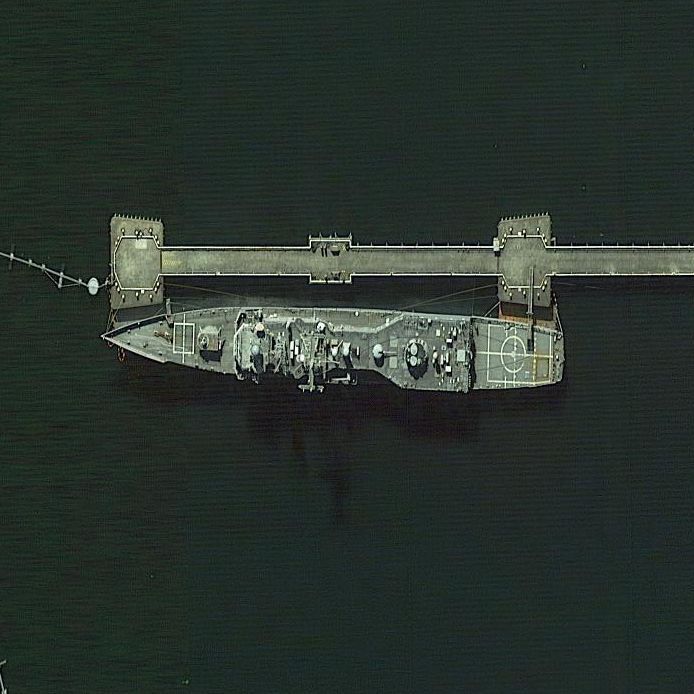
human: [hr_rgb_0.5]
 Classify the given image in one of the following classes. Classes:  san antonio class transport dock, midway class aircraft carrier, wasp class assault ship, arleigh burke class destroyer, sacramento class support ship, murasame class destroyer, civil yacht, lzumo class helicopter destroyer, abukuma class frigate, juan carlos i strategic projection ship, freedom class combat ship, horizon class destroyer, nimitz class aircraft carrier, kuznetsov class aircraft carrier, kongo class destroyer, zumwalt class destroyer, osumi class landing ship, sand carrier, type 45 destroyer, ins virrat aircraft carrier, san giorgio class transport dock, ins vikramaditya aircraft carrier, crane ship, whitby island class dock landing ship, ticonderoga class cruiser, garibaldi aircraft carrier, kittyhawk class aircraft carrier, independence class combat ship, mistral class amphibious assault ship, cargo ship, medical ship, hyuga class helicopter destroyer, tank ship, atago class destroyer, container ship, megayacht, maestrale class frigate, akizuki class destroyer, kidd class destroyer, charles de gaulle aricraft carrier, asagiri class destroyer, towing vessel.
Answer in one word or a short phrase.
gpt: Ticonderoga class cruiser